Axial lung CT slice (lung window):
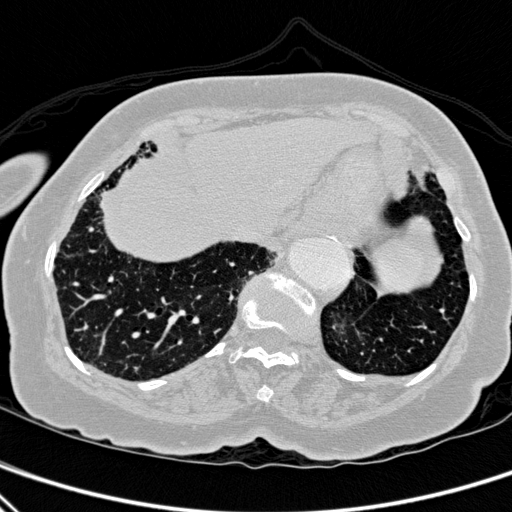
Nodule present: no